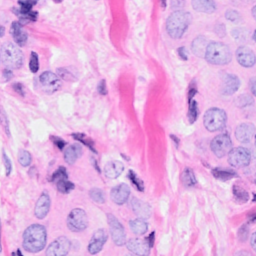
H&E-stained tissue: Breast